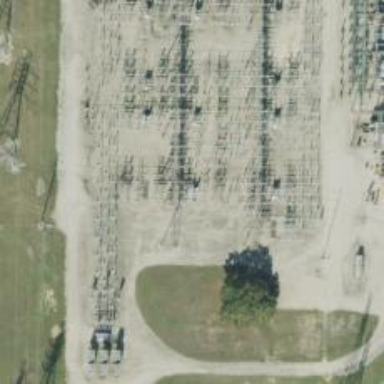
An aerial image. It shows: Switch used for power control.